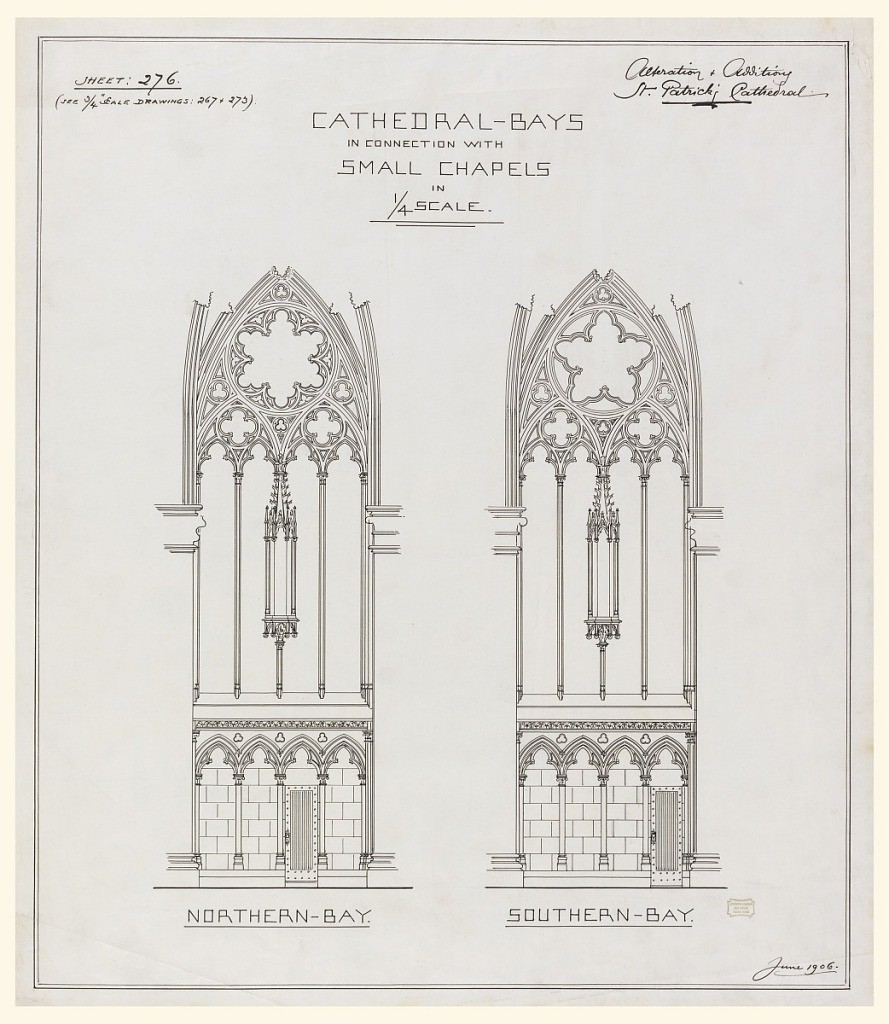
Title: Cathedral Bays in Connection with Small Chapels, St. Patrick's Cathedral
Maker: Charles T. Mathews
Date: June 1906
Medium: Pen and black ink on tracing linen
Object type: Drawing
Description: Two interior elevations. Both bays have niches in center of wall and door at floor level. Scale ¼" to 1". Designs for two cathedral bays; labeled under left bay: NORTHERN-BAY; under right bay: SOUTHERN-BAY.